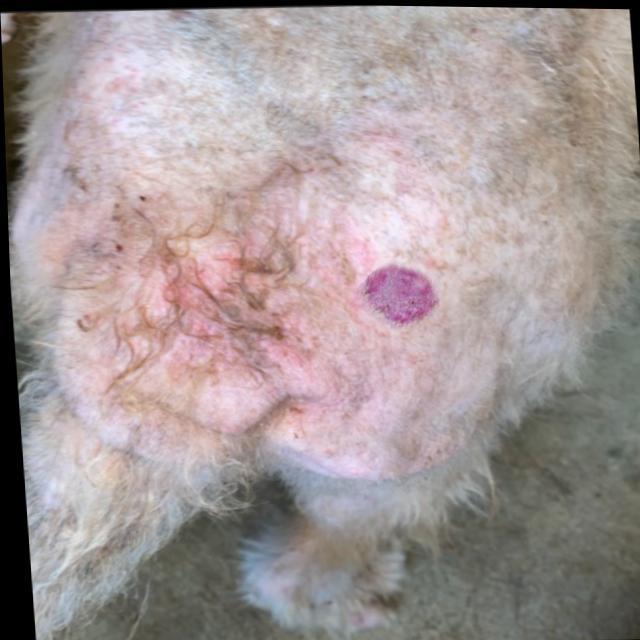
Canine ringworm (Dermatophytosis) — fungal infection caused by Microsporum or Trichophyton. Presents with circular alopecia, scaling, crusting, and broken hairs.